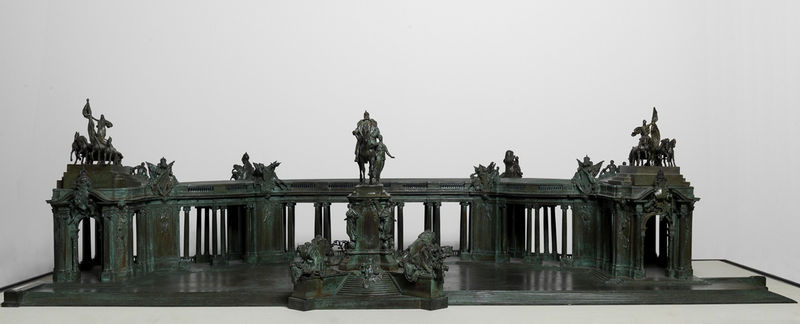
Titel: Modell des Nationaldenkmals für Kaiser Wilhelm I.
Künstler: Reinhold Begas
Standort: Karlsruhe
Institution: Staatliche Kunsthalle Karlsruhe
Schlagwörter: grün, grau, marmor, schwarz, säule, säulen, tisch, dach, gebäude, architektur, barock, sockel, stein, brunnen, pferd, pferde, reiter, engel, skulptur, statue, herrschaft, modell, bogen, fahnen, fahne, flagge, hof, kutsche, platz, figuren, wagen, krieg, treppe, treppen, kaiser, könig, kartusche, spiegeln, metall, stufe, bronze, plastik, podest, tor, eingang, gang, schild, kolonnade, umgang, messing, antike, denkmal, kupfer, waffen, soldat, herrscher, allegorie, entwurf, mythologie, ritter, sieg, altar, arkaden, kapitelle, rom, kapitell, halbrund, römer, wappen, triumph, skulpturen, statuen, antik, treppenstufe, streitwagen, prunk, oranament, erinnerung, guss, gespann, miniatur, tafelaufsatz, symetrisch, römisch, standbild, quadriga, aufsatz, monument, reiterstatue, reiterstandbild, säulengang, bauwerk, reiterdenkmal, gestaltung, rundbau, budapest, patina, figurengruppe, triumphwagen, grünspan, plasik, bonze, momument, quadrille, pattina, wappenhalter, traiga, triaga